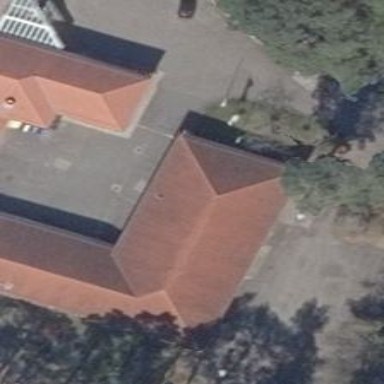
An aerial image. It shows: Part of building.